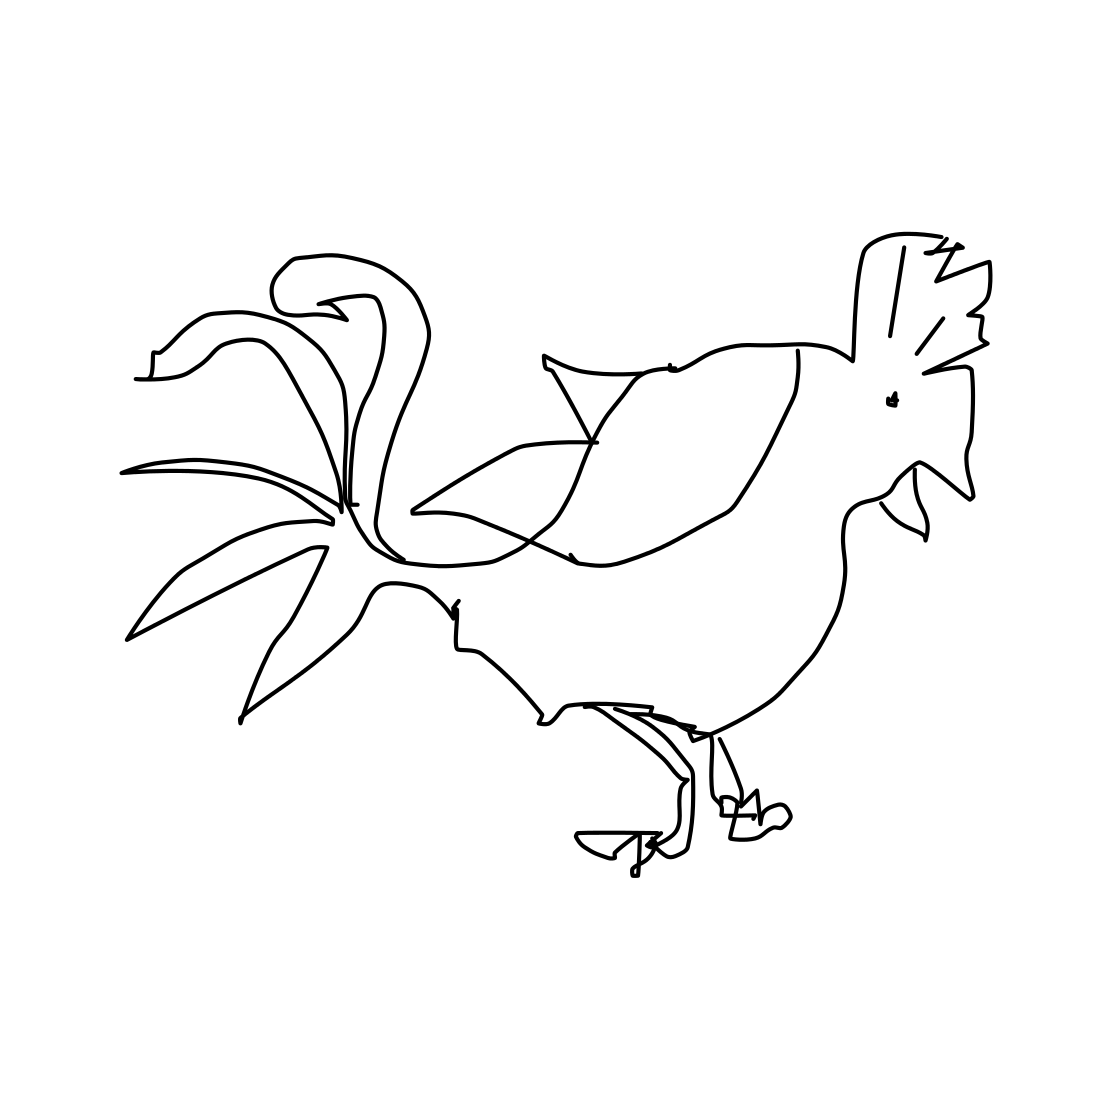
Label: rooster